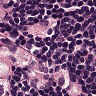
Metastatic tissue present: yes